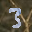
Label: 3